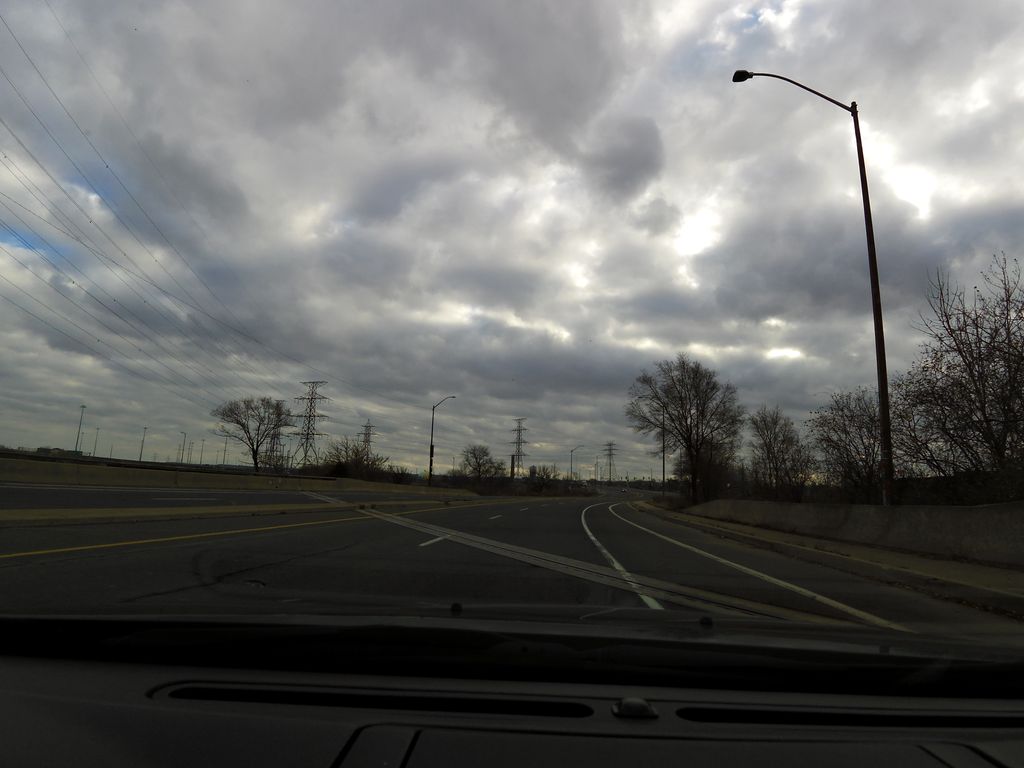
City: hamilton